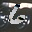
Label: 6